Question: I want to update my 'DataTable' and combine the rows where username and server name repeat.
I want to keep all the rows the same, just combine the 'LearningGroups' Column.
Kindly see image attached for better understanding:

As you can see the first two rows are the same, so i want them to make it 1 with learning groups added.
I have seen many example here but i cannot change it to my needs because i need to filter using two columns 'ServeName,Username' and concatinate string column LearningGroup.
Any help highly appreciated.
FOUND A POSSIBLE SOLUTION HERE:
'''
var result = report.AsEnumerable()
.GroupBy(r => new
{
Version = r.Field<String>("f_username"),
Col1 = r.Field<String>("servername"),
})
.Select(g =>
{
var row = g.First();
// row.SetField("LearningGroupName", g.Concat(r => r.Field<string>("LearningGroupName")));
return row;
}).CopyToDataTable();
'''
But it returns the new one with the first LearningGroupName row which is empty as i have commented this line, its giving error it was to add column values so not sure how do i change it to concatinate?
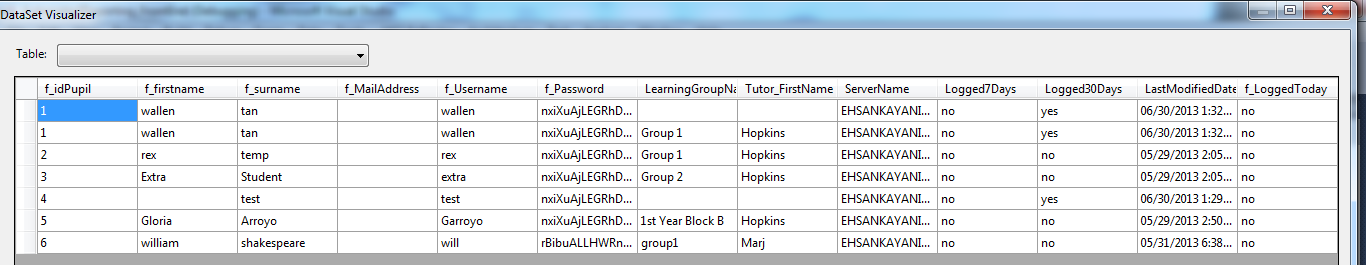
Answer: You need to do this manually by looping through each DataRow of the DataTable and check the previous row and decide whether to add the row to the new dataTable like or merge.
'''
DataTable _newTable = new DataTable();
foreach(DataRow _row in _dataTable) {
}
'''
or change the underlying data to fix the issue or do this using SQL. I would do it in C# or fix the data.